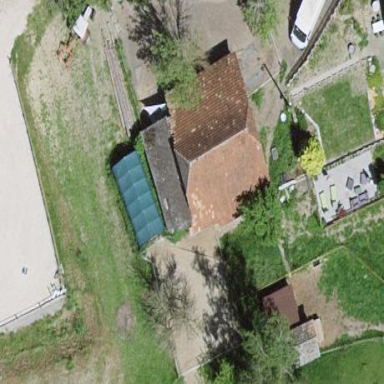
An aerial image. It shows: Barn.